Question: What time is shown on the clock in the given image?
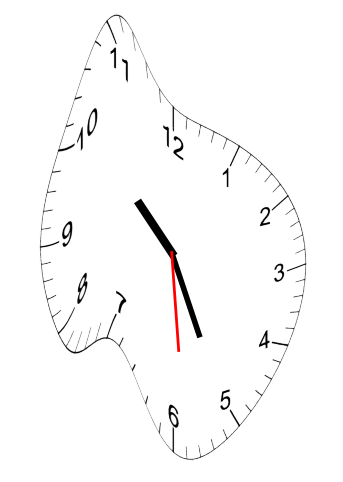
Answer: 10:25:29